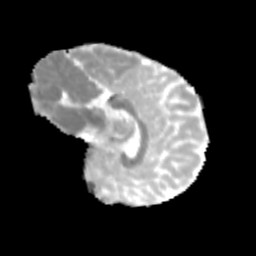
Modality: MD
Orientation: sagittal
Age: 9
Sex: male
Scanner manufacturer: siemens
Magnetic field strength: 3 T
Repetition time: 3.8 s
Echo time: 0.07 s